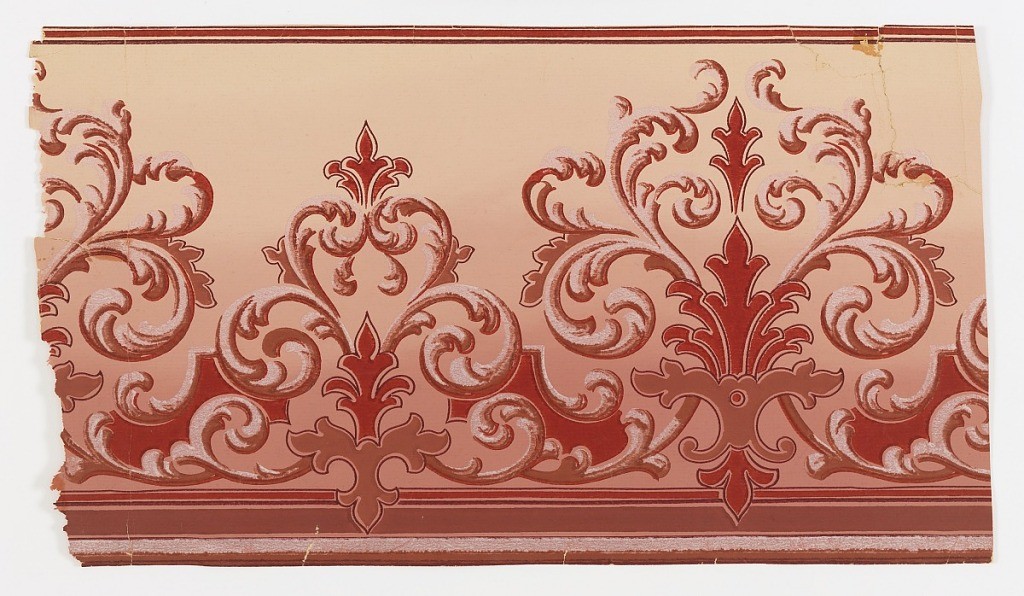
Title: Border
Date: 1890–1910
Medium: Machine-printed on paper
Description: Frieze on ground fading from pale pink at bottom to off-white at top, red and reflective white mica, feathered scroll fleur-de-lis motifs alternate in large and small versions.